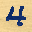
Label: 4